Question: I'm nearly finished with my app, and I'm <URL> it right now. The problem is that I can't get it to work on iPhone 4s and iPhone 5. The deployment target is set to 8.0, and it's running perfectly on the iPhone 4s simulator. When my testers open TestFlight, they can see this list of compatible devices, and people with devices older than iPhone 5s can't install it. This is what my testers see in TestFlight:

Another strange thing is that it compatible with iPad, but I've set my devices to iPhone only in Xcode.
I have tried researching this, but I can only find questions related to auto layout and sizing issues. I've made sure everything should look fine on all devices, what am I missing?
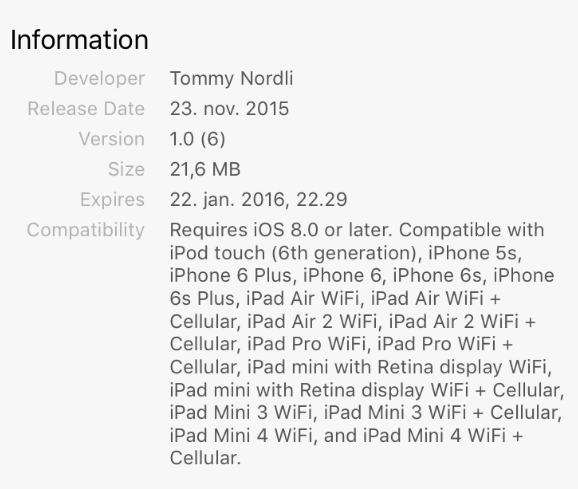
Answer: The problem was a pretty easy one to solve, thanks to rmaddy for pointing it out. I had to set in Build settings to for release. I didn't change the setting for debug as that only gave me compilation errors.
See screenshot:
.